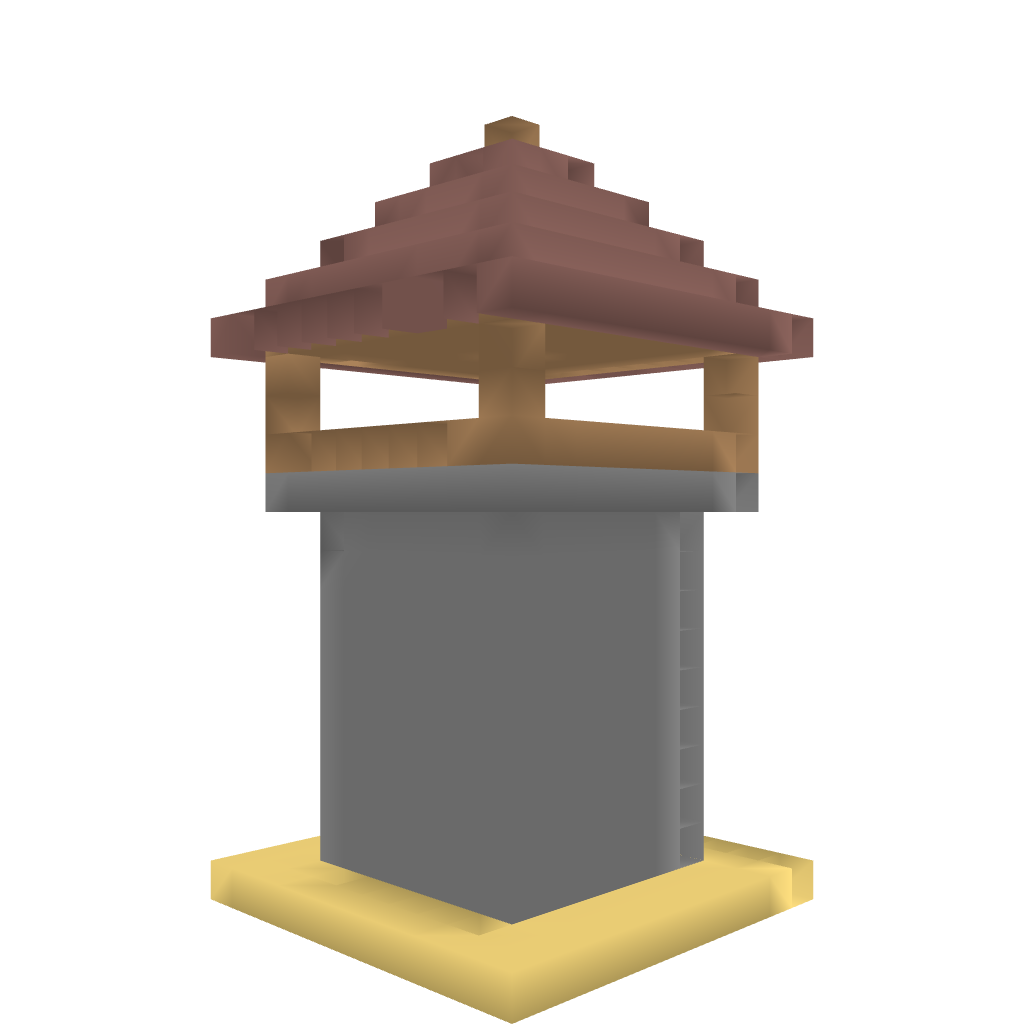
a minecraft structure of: Stronghold Crusader tower high quality